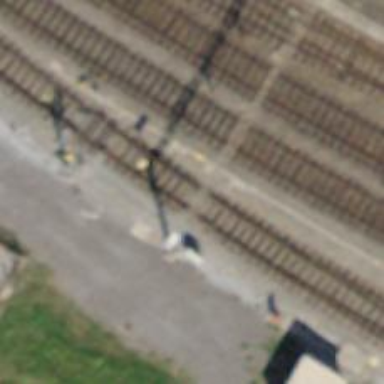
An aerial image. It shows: Railway switch.